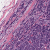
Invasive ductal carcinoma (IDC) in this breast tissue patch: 1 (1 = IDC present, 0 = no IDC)